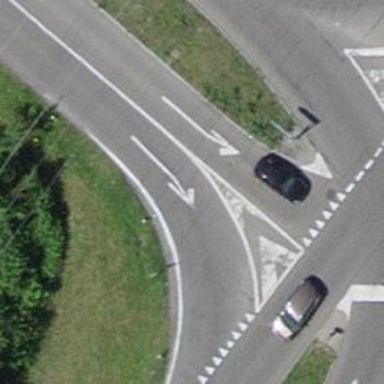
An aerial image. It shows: Asphalt road with secondary link designation.